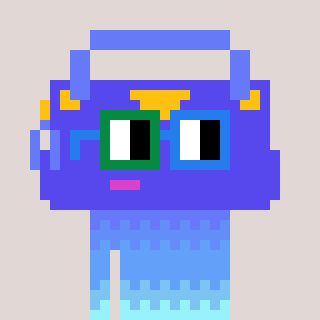
a pixel art character with square green and blue glasses, a bag-shaped head and a peachy-colored body on a warm background